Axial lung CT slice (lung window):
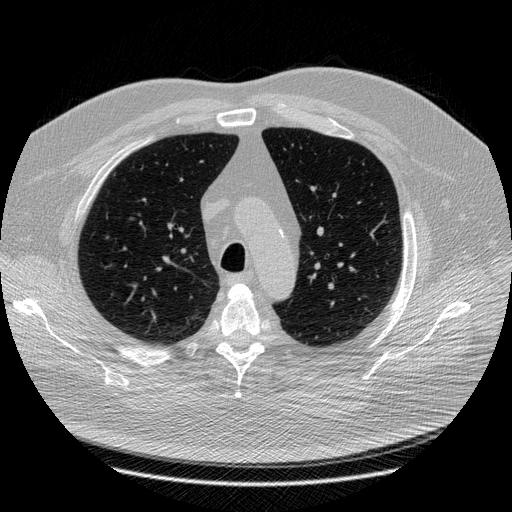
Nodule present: no